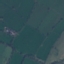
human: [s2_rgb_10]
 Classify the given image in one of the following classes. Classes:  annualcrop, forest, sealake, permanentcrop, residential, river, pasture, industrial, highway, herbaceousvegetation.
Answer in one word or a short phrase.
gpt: Pasture